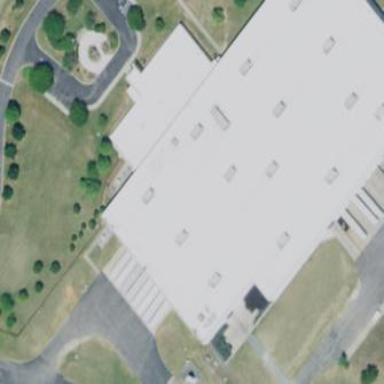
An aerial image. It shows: Industrial building.